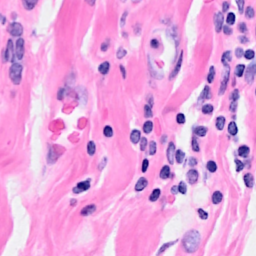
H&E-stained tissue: Breast